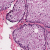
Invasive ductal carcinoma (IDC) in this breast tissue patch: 0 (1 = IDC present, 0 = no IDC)